Aerial crown-view tile of a tropical tree (Barro Colorado Island, Panama), acquired 20241014:
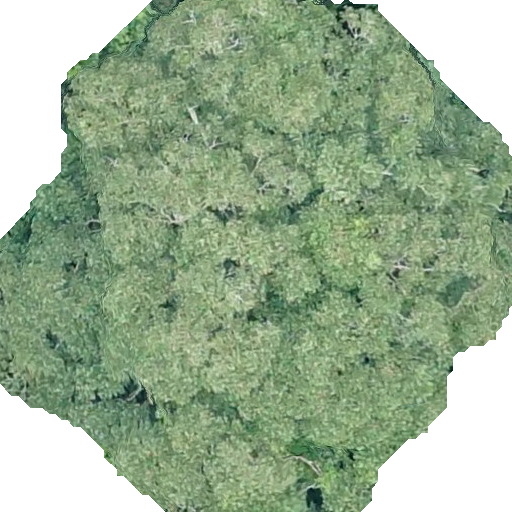
Species: Dipteryx oleifera
GBIF accepted scientific name: Dipteryx oleifera
Crown area: 336.409 m²